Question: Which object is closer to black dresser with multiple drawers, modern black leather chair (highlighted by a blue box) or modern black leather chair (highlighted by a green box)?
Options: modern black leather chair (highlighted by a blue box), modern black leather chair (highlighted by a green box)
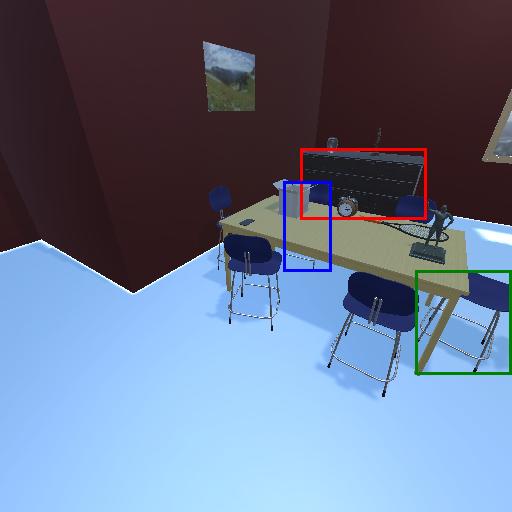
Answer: modern black leather chair (highlighted by a blue box)